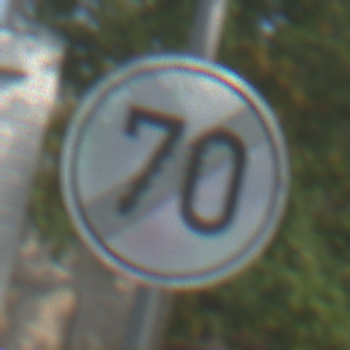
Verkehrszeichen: EndeGeschwindigkeit70
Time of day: MorningAfternoon
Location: Outdoor (Suburban)
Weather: PartlyCloudy
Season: NotSpecified
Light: Natural